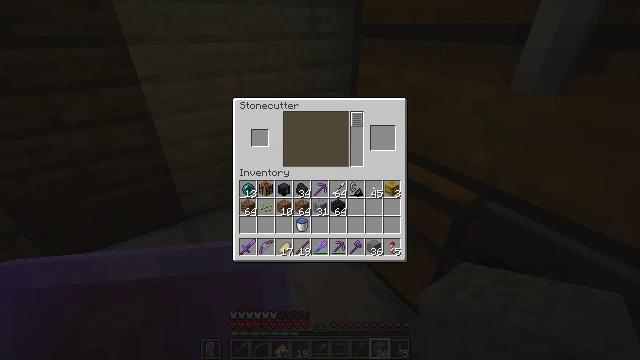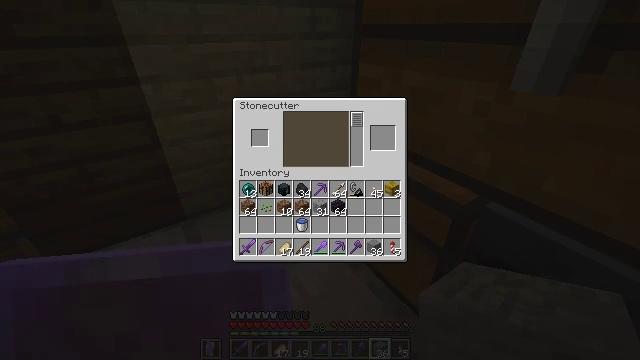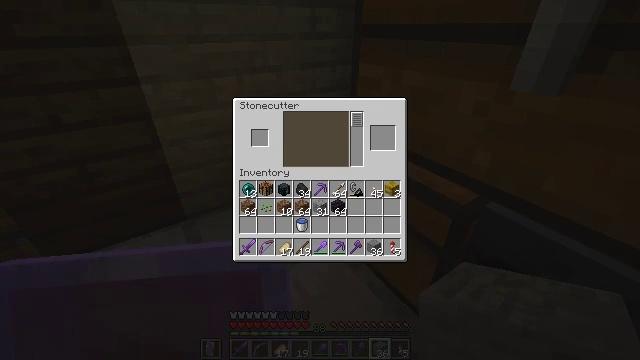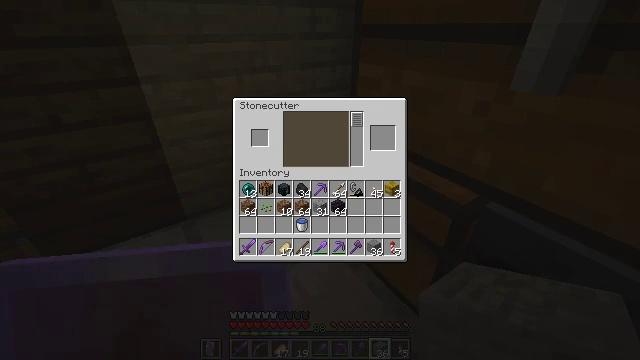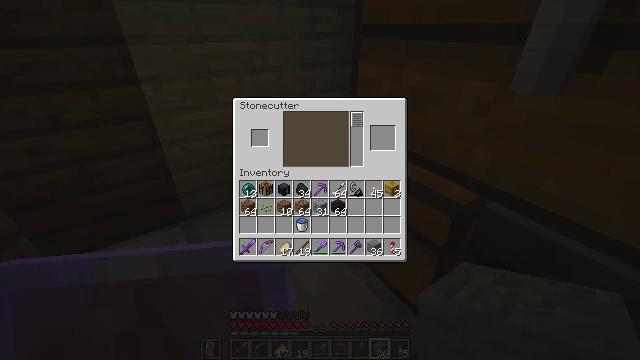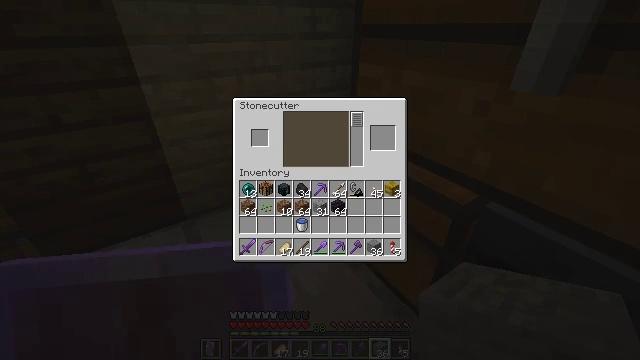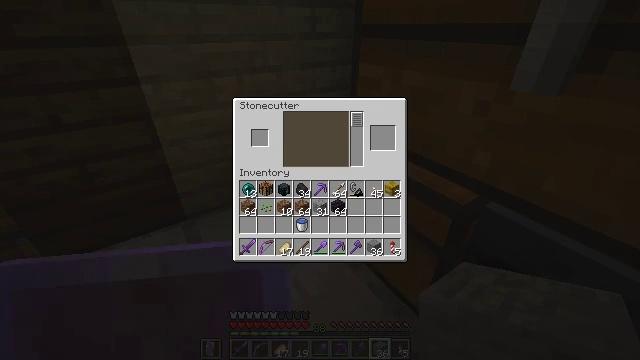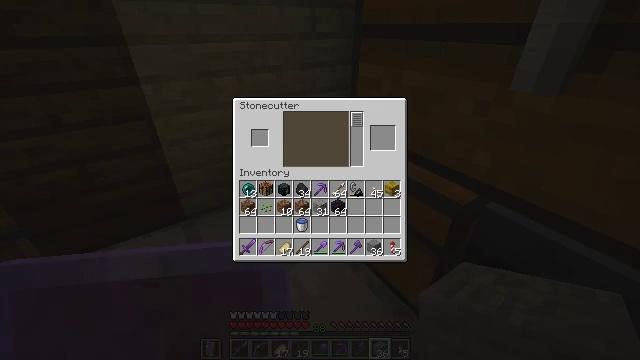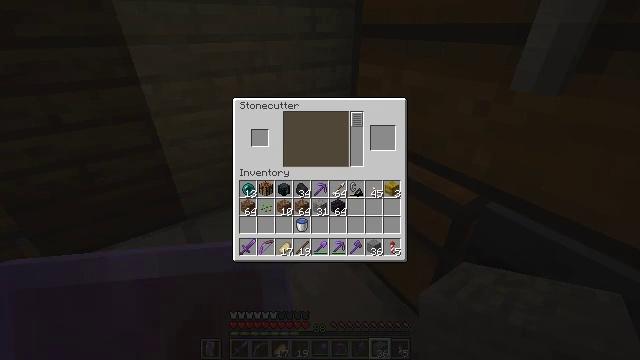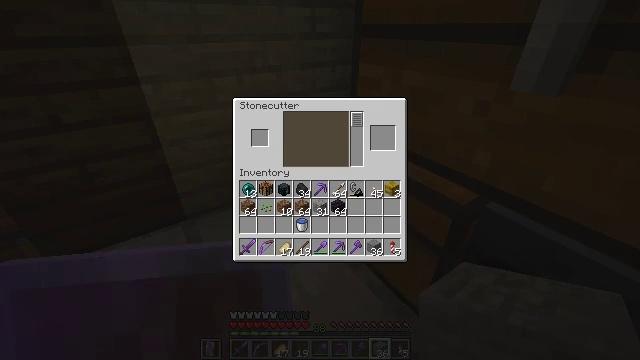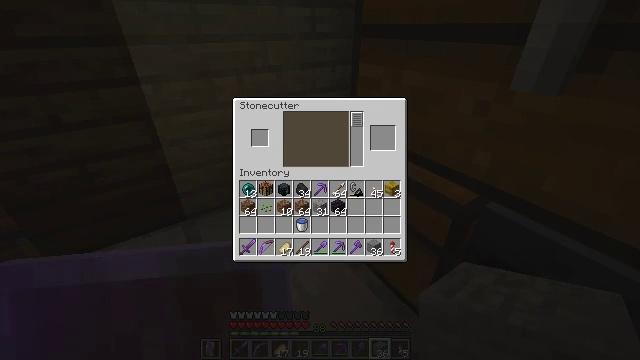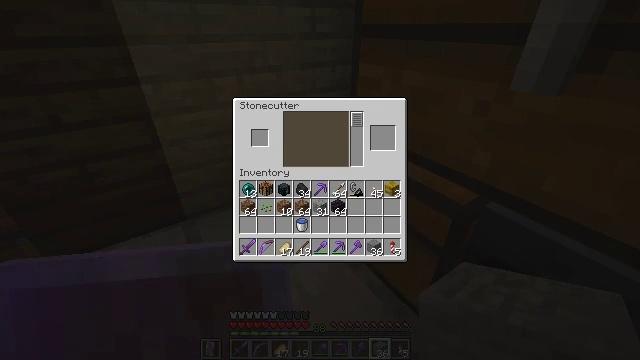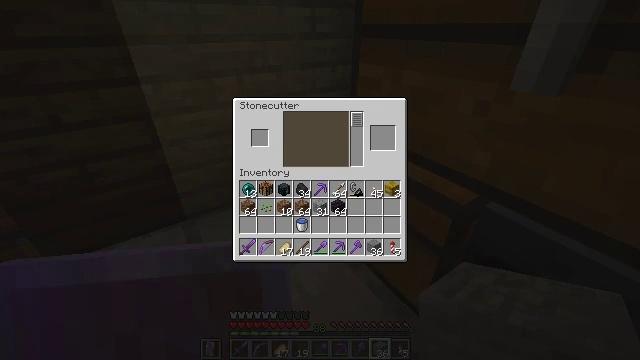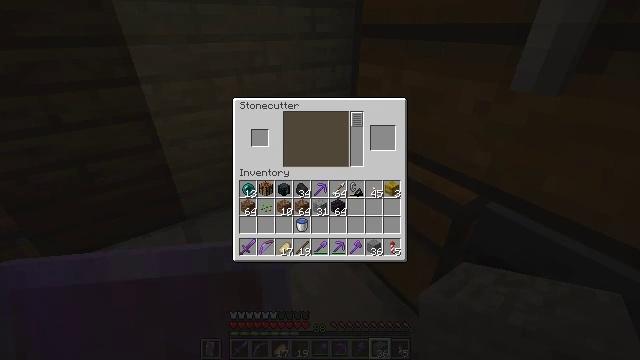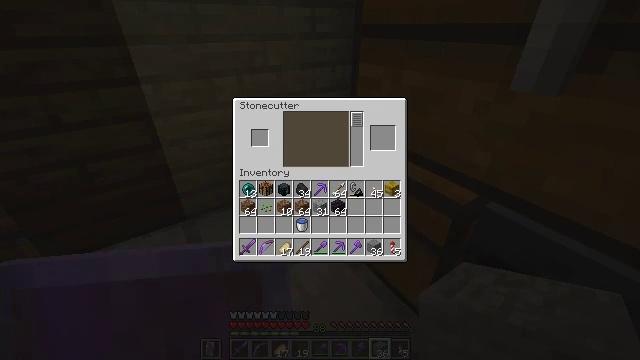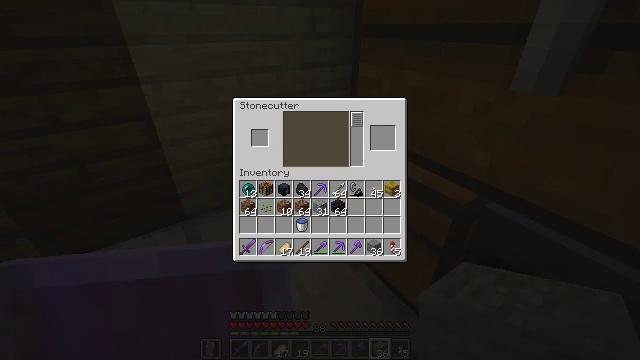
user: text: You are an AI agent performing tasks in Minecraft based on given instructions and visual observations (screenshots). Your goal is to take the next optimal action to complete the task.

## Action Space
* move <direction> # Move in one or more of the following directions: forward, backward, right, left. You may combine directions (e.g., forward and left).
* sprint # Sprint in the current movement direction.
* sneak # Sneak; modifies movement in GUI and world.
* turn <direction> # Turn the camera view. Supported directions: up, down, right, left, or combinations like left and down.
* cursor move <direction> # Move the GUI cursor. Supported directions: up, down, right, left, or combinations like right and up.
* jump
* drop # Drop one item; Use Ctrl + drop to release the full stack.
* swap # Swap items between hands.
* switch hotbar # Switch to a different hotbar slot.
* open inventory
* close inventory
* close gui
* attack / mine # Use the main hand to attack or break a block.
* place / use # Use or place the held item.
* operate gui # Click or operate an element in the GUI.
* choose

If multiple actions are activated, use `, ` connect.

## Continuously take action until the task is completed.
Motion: motion action
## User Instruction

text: Open the crafting table interface to craft polished blackstone bricks.
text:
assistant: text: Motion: attack / mine
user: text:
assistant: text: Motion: attack / mine
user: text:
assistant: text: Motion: turn down, attack / mine
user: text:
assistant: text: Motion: turn down, attack / mine
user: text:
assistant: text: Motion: attack / mine
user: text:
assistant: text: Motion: attack / mine
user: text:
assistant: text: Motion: attack / mine
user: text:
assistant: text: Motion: turn down, attack / mine
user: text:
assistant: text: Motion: turn down, attack / mine
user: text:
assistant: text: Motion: attack / mine
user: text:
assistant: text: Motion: attack / mine
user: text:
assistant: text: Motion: attack / mine
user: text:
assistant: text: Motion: no_op
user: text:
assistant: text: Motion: no_op
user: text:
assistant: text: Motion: no_op
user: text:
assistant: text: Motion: no_op
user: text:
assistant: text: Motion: no_op
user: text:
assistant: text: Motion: no_op
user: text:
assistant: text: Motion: no_op
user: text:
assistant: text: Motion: turn left
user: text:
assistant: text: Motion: turn left and down
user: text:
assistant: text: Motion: turn down
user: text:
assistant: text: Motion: no_op
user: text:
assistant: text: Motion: no_op
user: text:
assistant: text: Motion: no_op
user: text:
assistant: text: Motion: no_op
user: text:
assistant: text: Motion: no_op
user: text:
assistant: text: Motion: sneak
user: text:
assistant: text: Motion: sneak
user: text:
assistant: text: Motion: sneak